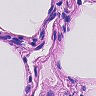
Metastatic tissue present: no